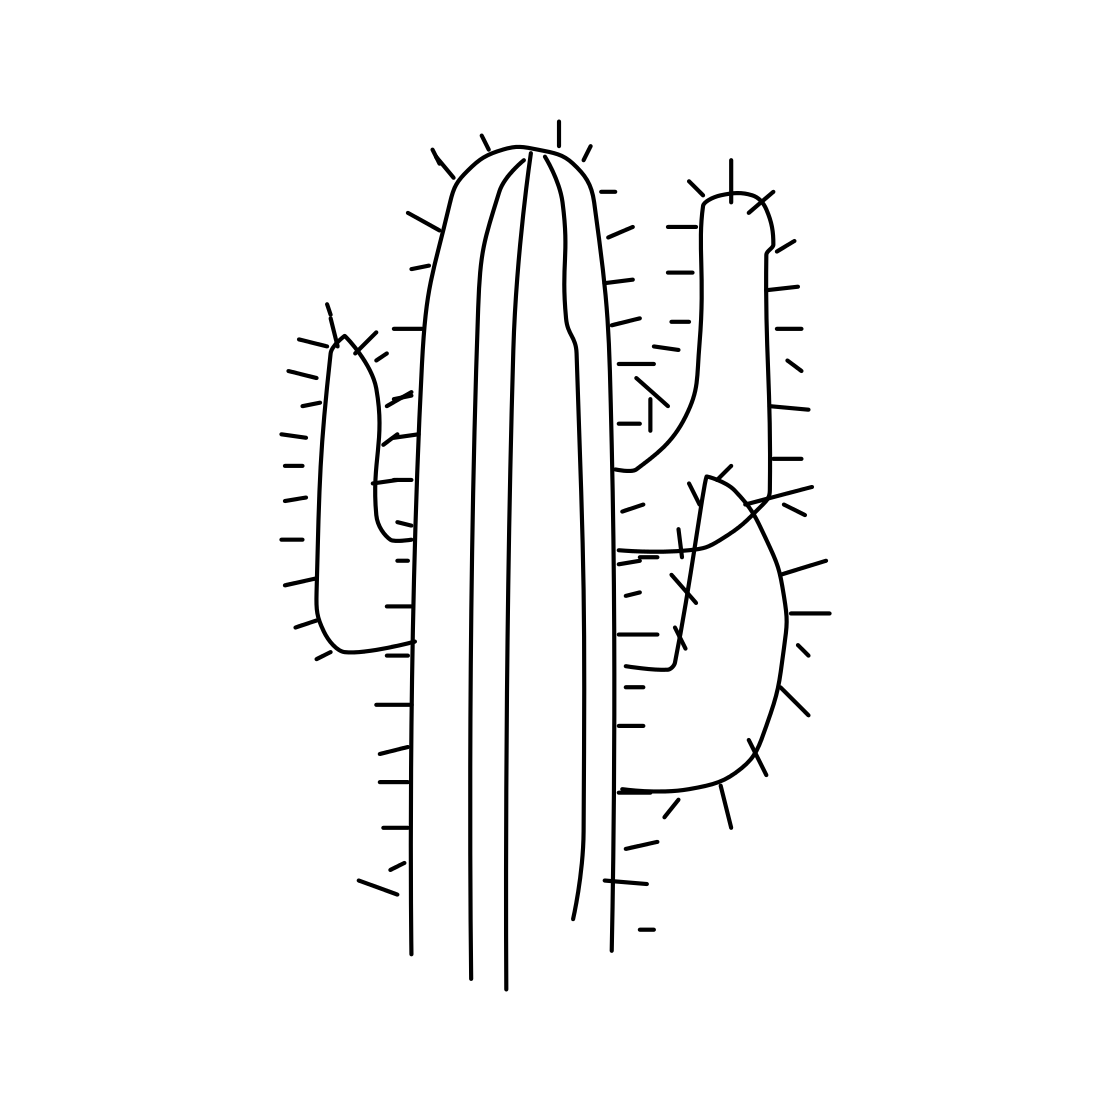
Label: cactus